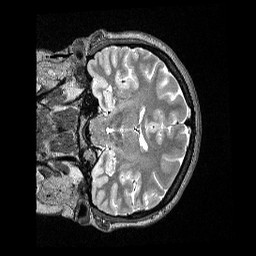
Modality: T2w
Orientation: coronal
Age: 29
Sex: female
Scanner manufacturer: siemens
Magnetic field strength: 3 T
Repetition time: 3.2 s
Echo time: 0.479 s